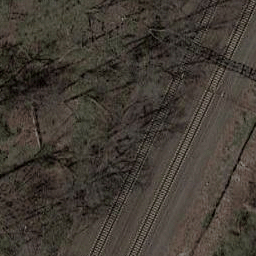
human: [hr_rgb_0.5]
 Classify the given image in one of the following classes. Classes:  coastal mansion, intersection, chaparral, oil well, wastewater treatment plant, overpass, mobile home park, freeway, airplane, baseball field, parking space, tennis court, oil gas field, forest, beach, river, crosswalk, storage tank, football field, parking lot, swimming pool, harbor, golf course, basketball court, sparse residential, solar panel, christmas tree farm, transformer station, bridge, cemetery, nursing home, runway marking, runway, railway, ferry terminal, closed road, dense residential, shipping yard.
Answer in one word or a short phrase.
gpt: railway